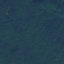
Land use / land cover class: Forest